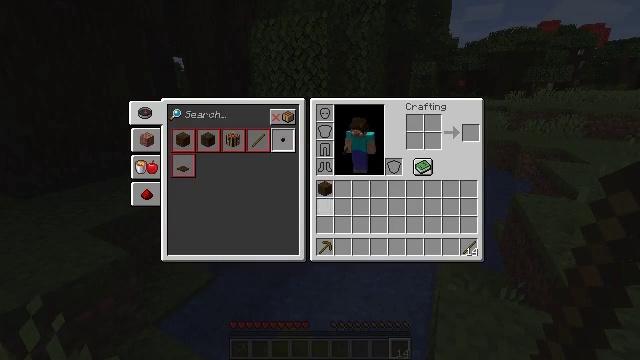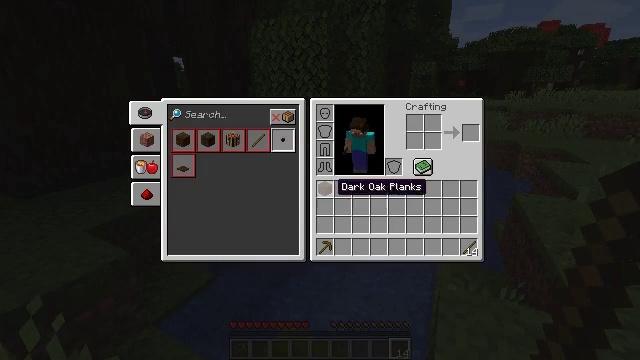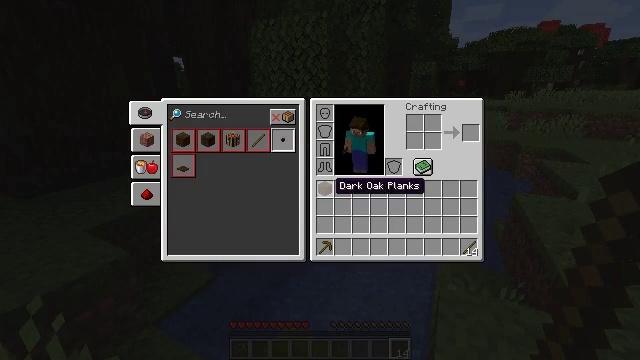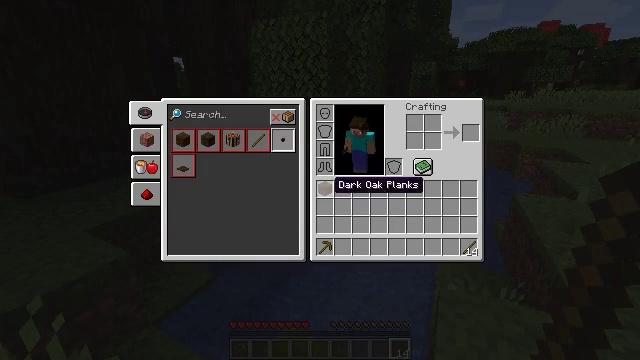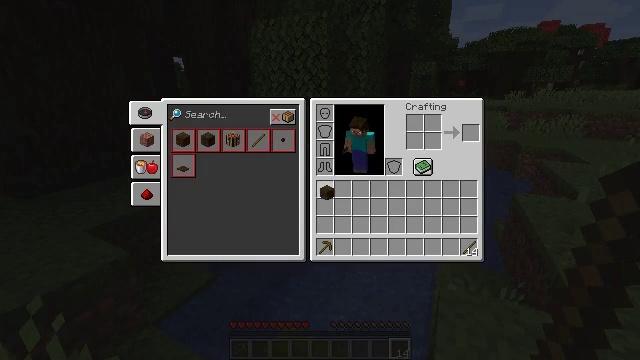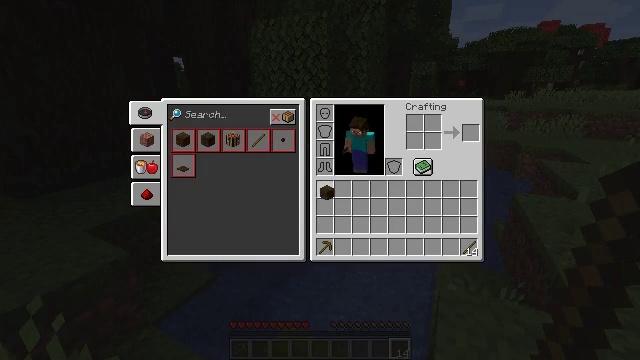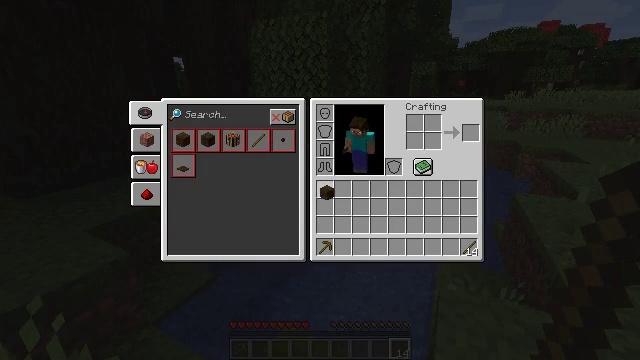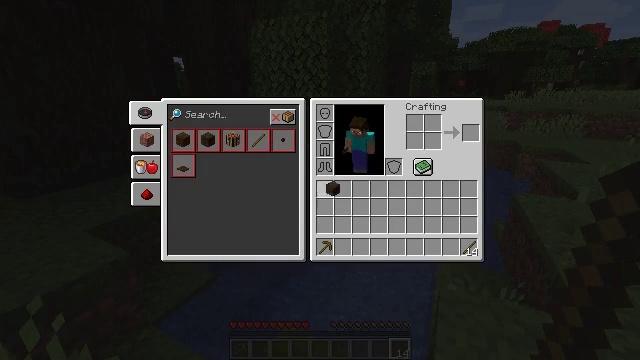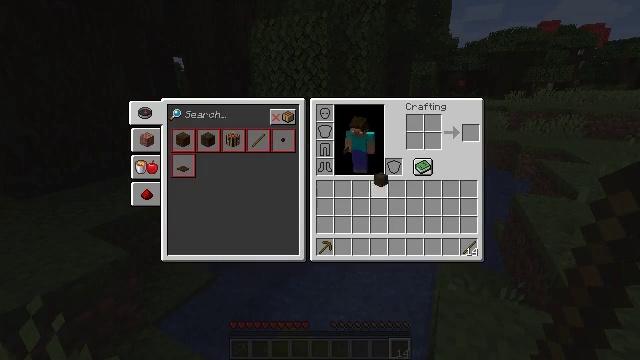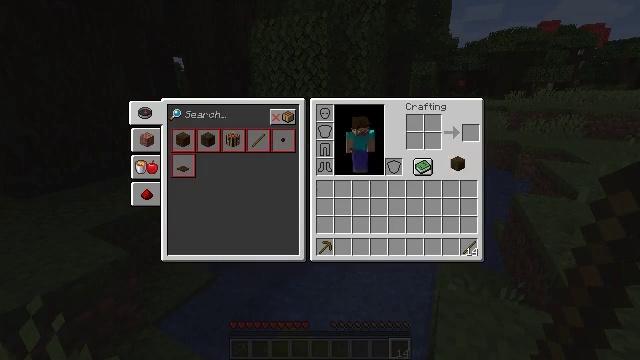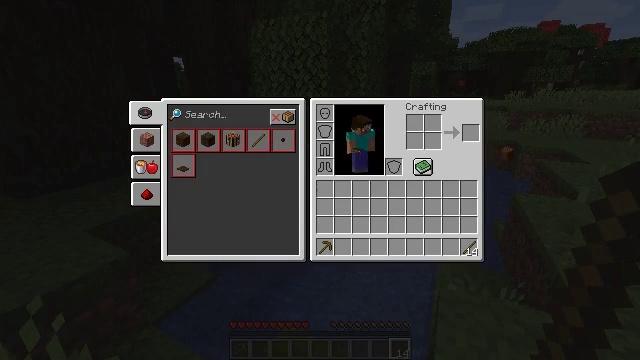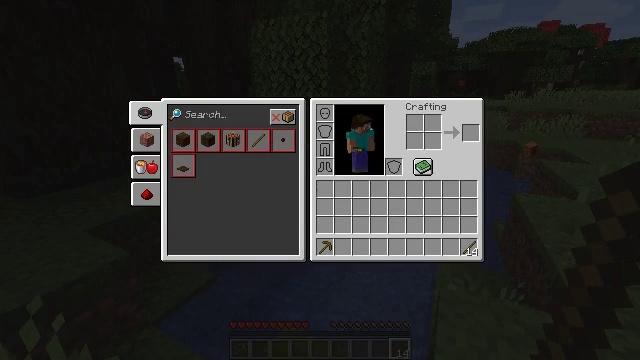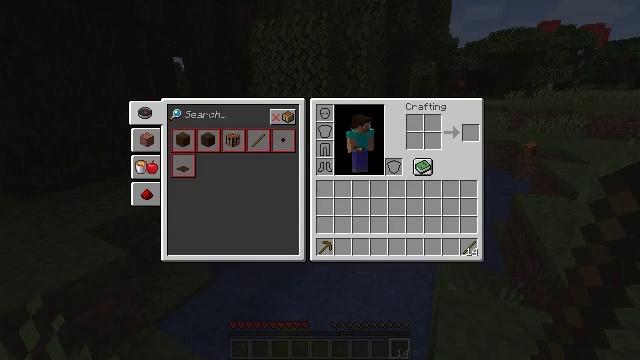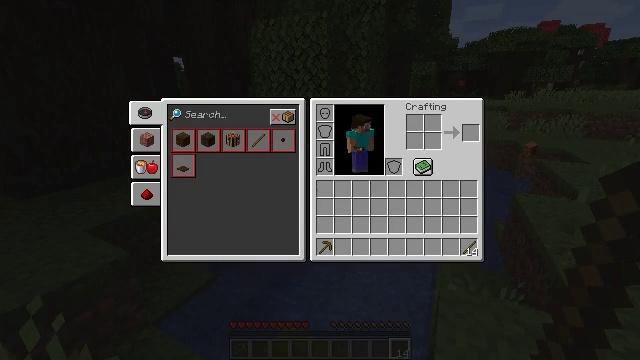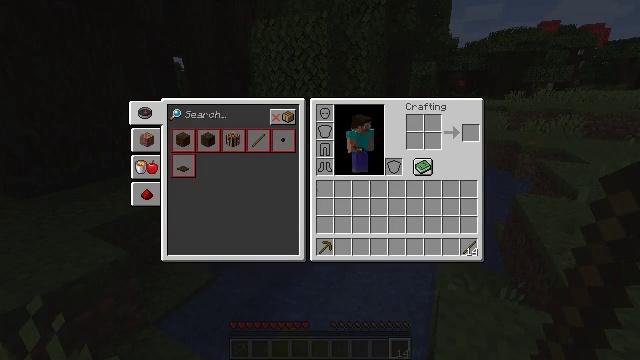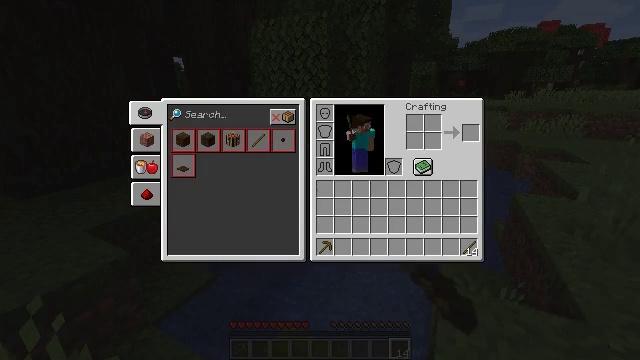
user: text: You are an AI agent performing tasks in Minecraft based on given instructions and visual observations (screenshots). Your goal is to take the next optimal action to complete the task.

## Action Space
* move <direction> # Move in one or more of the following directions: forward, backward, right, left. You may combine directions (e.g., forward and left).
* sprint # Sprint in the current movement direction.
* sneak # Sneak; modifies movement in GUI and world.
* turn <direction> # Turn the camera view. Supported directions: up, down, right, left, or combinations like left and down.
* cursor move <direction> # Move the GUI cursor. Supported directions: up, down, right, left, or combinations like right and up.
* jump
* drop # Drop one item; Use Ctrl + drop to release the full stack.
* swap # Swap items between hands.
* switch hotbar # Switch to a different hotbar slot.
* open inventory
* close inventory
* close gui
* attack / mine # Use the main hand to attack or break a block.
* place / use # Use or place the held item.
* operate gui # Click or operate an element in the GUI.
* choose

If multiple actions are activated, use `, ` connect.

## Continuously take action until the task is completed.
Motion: motion action
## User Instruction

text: Remove dark oak planks from your inventory.
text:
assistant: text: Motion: no_op
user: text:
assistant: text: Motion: no_op
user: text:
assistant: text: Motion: no_op
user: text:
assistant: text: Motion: operate gui
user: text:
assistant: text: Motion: operate gui
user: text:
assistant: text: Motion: operate gui
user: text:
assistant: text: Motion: operate gui
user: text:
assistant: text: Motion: cursor move right and up
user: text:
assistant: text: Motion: cursor move right and up
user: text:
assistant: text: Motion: cursor move right and up
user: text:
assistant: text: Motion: cursor move right, operate gui
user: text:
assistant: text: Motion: operate gui
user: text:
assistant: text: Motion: operate gui
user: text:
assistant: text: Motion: no_op
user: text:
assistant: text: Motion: no_op
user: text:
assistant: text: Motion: cursor move left
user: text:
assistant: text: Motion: no_op
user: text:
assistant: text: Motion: no_op
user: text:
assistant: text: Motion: no_op